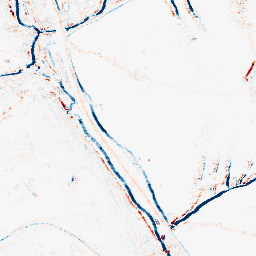
Category: morphological
Decomposition family: morphological_rect
Decomposition parameters: operation: average
width: 5
height: 3
Upsampling method: lanczos
Upsampling parameters: scale: 2
Upsampling scale: 2